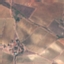
Label: PermanentCrop